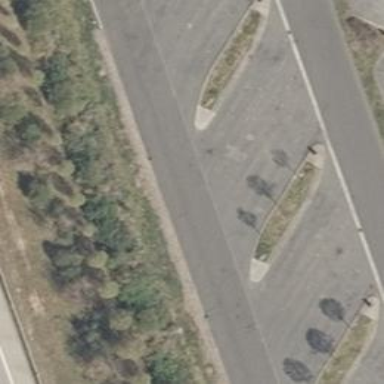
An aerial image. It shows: Parking area with surface.